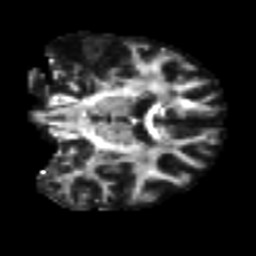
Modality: FA
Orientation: coronal
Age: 49
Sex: female
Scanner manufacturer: siemens
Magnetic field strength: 3 T
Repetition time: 4.987 s
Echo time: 0.0792 s